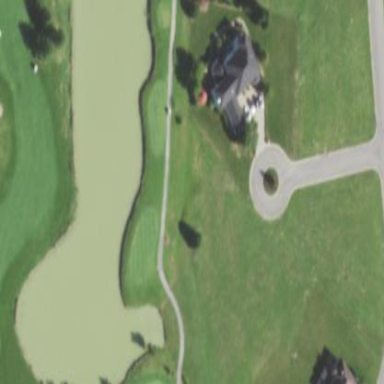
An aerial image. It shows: Water hazard on golf course. The hazard is natural water feature.